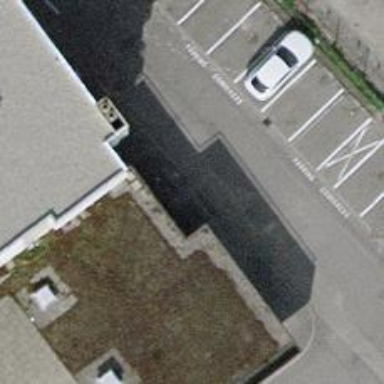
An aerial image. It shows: Bicycle parking area with stands available.